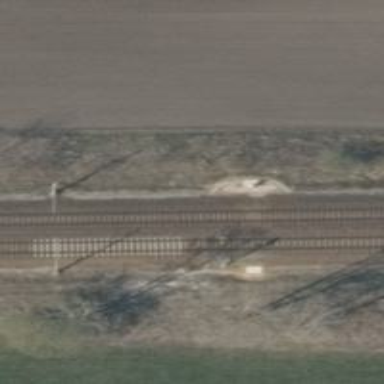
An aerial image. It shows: Light signal at railway crossing.